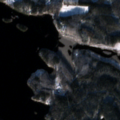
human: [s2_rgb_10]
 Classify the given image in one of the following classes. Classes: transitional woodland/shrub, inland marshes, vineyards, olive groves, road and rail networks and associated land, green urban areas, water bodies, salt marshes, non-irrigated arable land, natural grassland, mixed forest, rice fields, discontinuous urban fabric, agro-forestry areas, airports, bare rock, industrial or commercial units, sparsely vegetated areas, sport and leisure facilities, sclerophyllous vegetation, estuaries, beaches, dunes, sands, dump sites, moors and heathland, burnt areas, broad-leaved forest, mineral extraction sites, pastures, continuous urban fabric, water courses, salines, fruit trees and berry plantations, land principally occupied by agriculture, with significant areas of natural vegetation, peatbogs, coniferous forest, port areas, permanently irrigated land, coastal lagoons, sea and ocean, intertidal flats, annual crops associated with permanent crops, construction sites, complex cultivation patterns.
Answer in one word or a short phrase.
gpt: coniferous forest, mixed forest, transitional woodland/shrub, water bodies